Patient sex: M
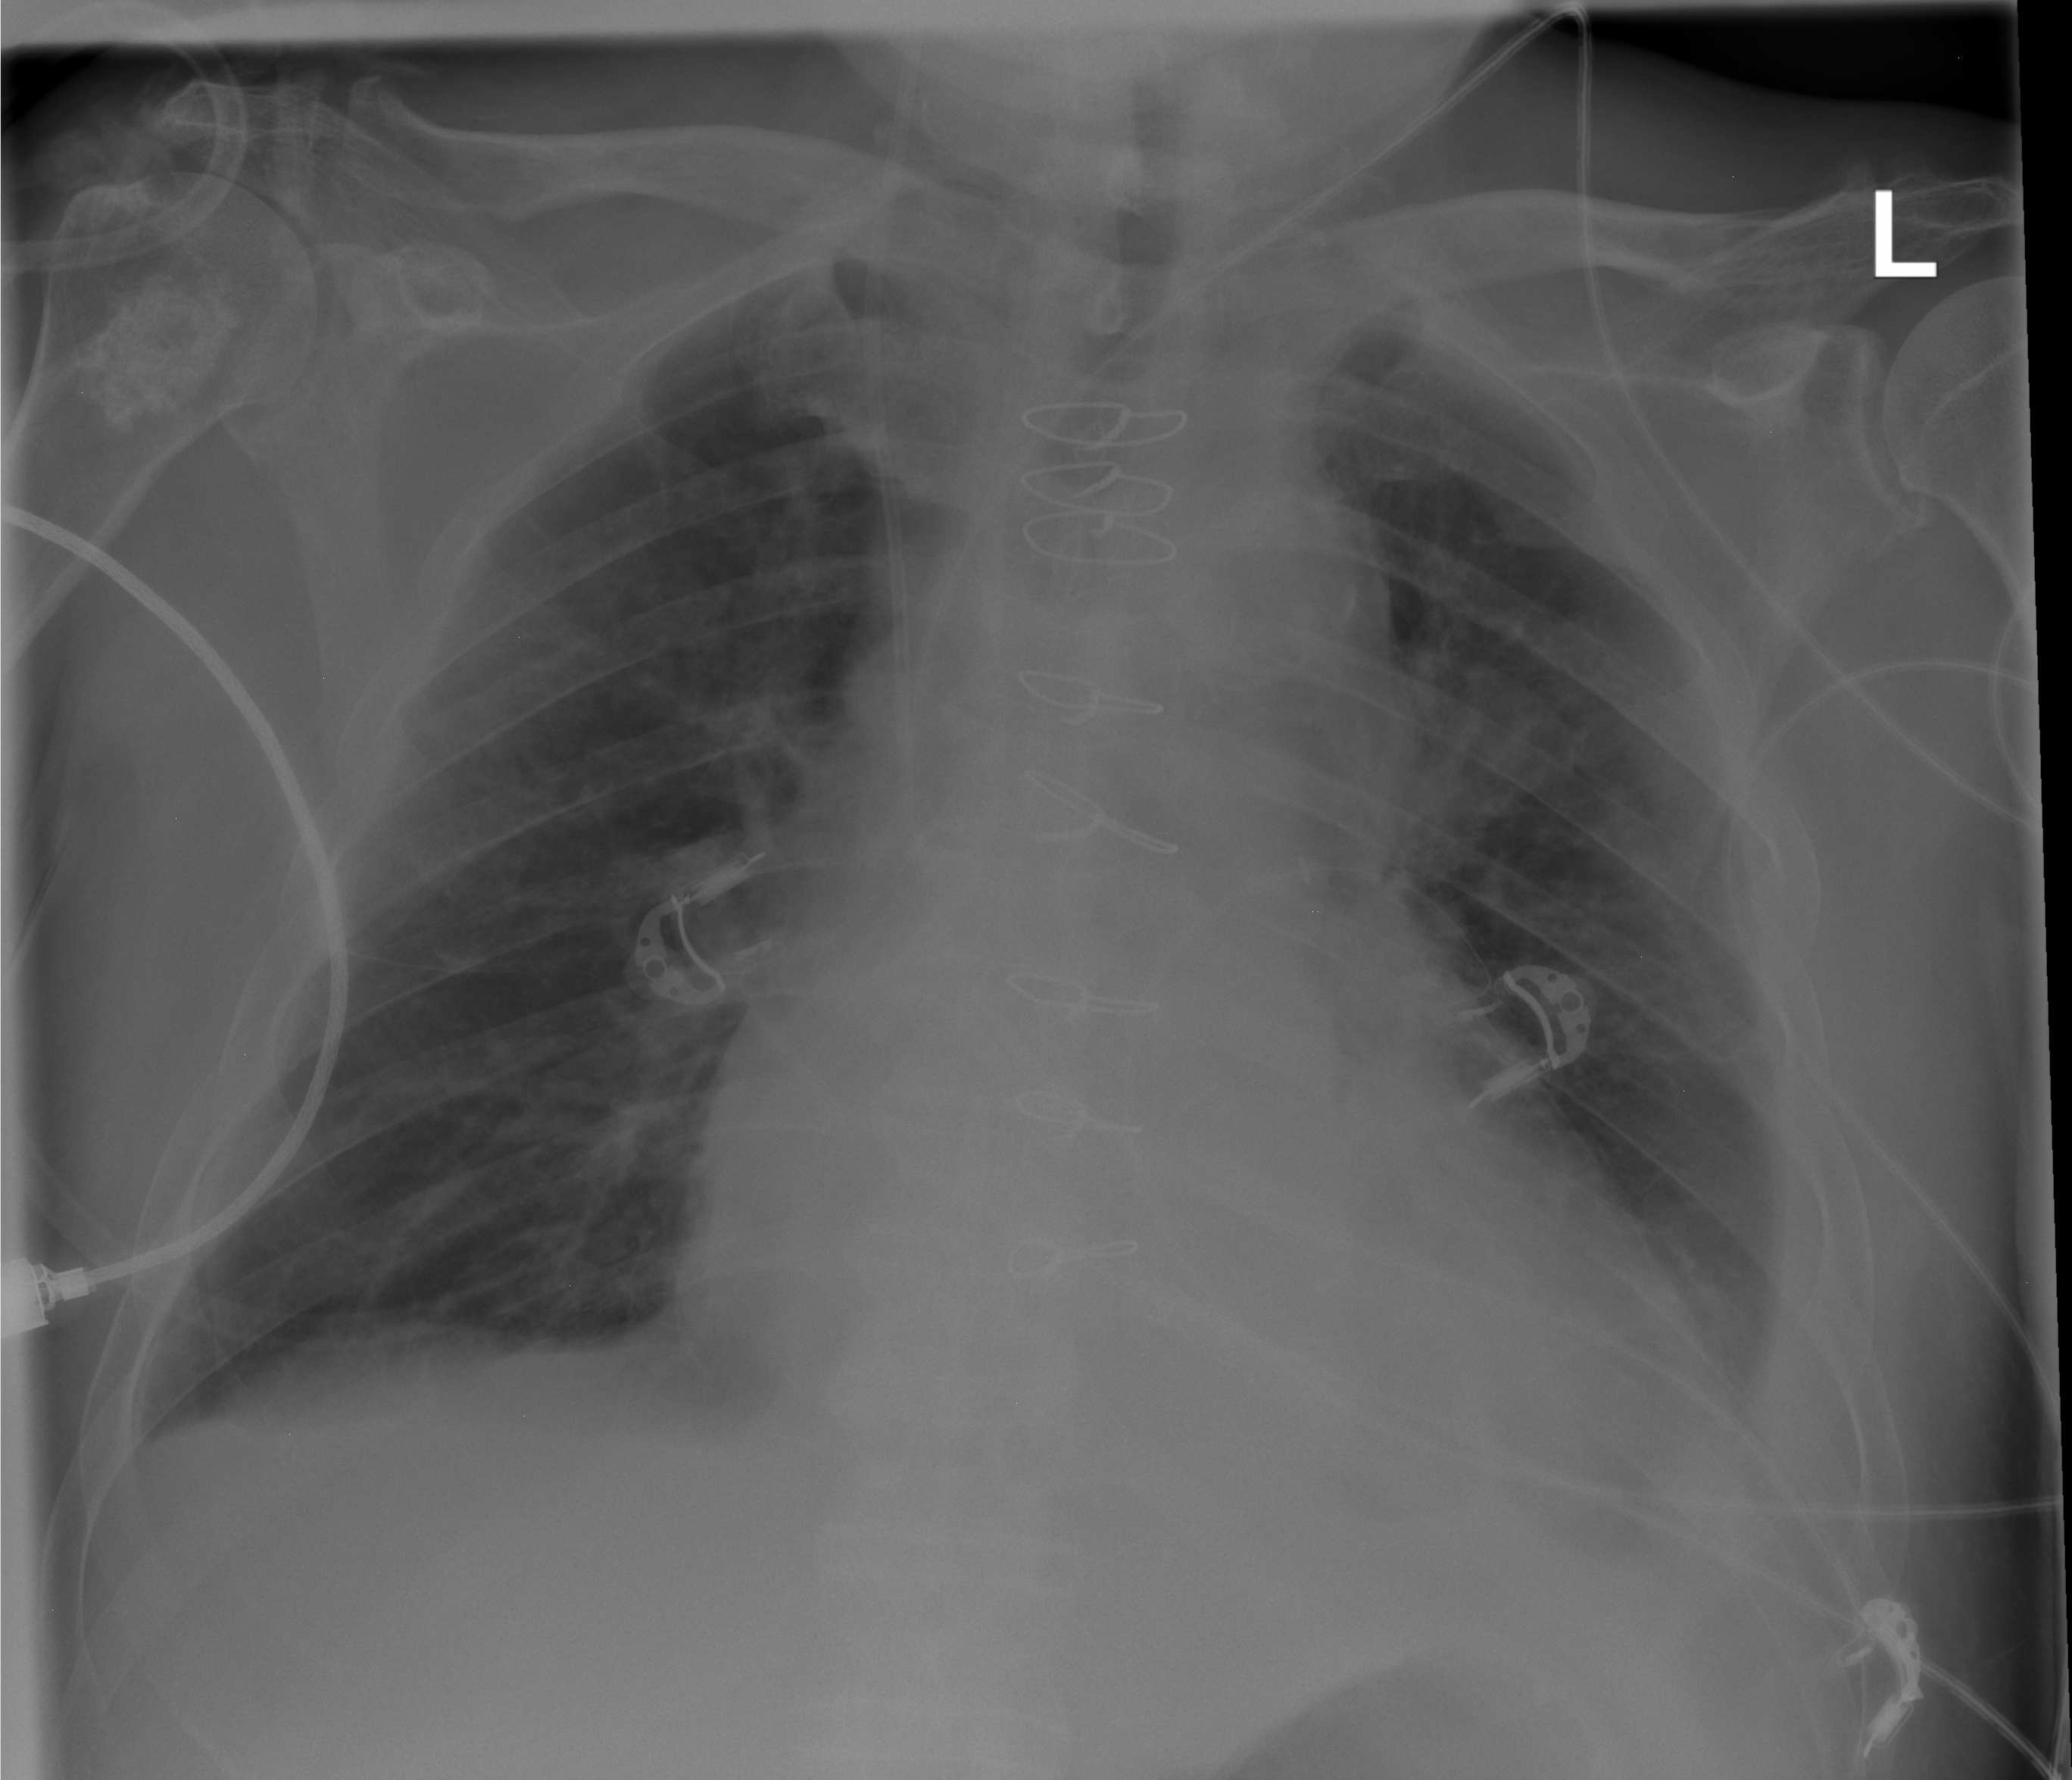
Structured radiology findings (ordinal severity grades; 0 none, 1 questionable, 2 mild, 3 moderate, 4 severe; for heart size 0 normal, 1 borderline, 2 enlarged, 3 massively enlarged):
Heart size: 2
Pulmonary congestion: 0
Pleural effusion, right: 1
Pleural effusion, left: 2
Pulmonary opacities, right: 0
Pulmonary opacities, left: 0
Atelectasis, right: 0
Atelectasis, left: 2